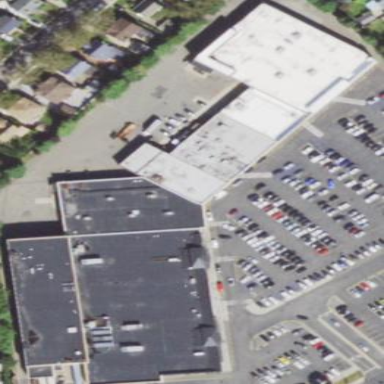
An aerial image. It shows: Retail building.